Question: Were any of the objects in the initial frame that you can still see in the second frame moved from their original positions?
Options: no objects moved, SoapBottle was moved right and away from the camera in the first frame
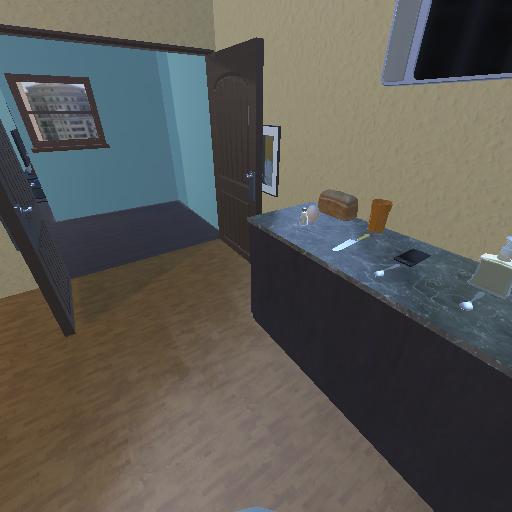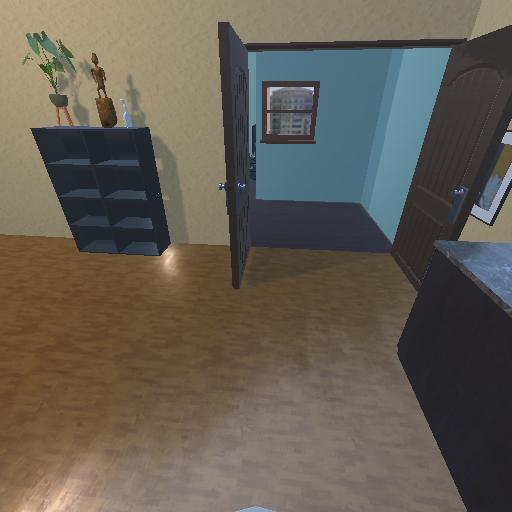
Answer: no objects moved